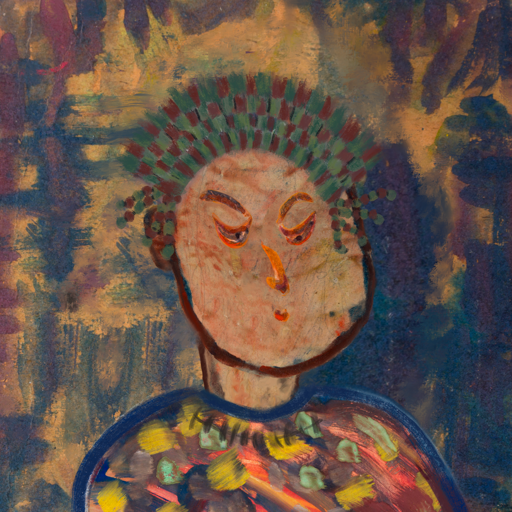
Background: InTheSun, Head And Neck Side: Orphan, Face Side: Hypocrite, Bust: Mother_And_Son_Mother, Hair Side: Blank, Head Accessory: After_Raid_Crown, Second Necklace: Blank, Necklace: In_The_Sun, Baby: Blank